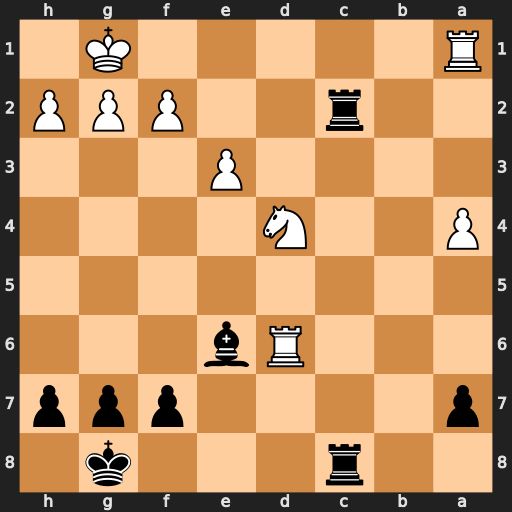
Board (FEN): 2r3k1/p4ppp/3Rb3/8/P2N4/4P3/2r2PPP/R5K1
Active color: b
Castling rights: -
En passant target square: -
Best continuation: Rc1+ Rxc1 Rxc1#